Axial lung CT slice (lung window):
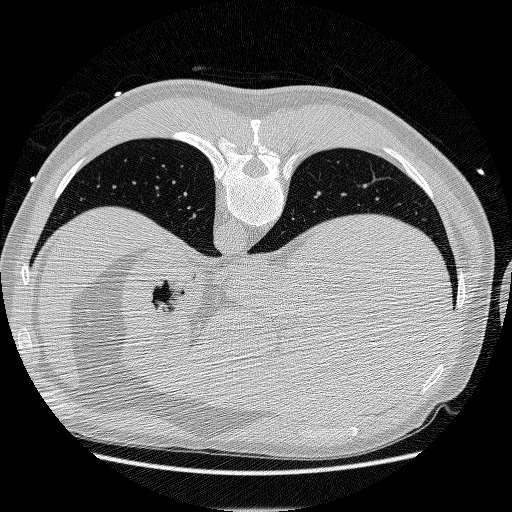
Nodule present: no